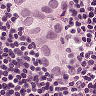
Metastatic tissue present: yes